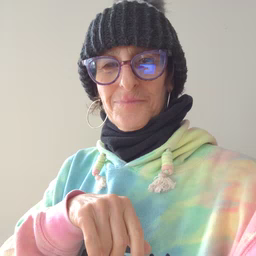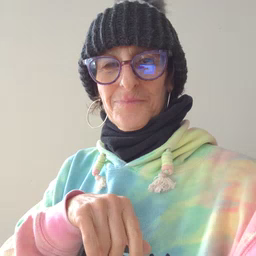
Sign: tooth